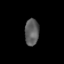
Tissue: lung
Cell type: Epithelial cells
Senescence score: 0.1741
Nuclear area (px): 365
Mean DAPI intensity: 93.597